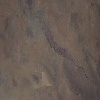
Label: land